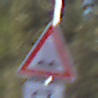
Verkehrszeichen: UnebeneFahrbahn
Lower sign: RichtungsangabeDurchPfeile5
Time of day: MorningAfternoon
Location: Outdoor (Nature)
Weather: Clear
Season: Winter
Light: Natural